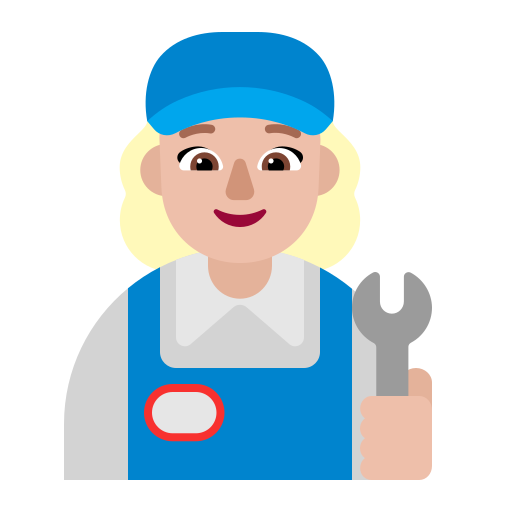
woman mechanic flat  light